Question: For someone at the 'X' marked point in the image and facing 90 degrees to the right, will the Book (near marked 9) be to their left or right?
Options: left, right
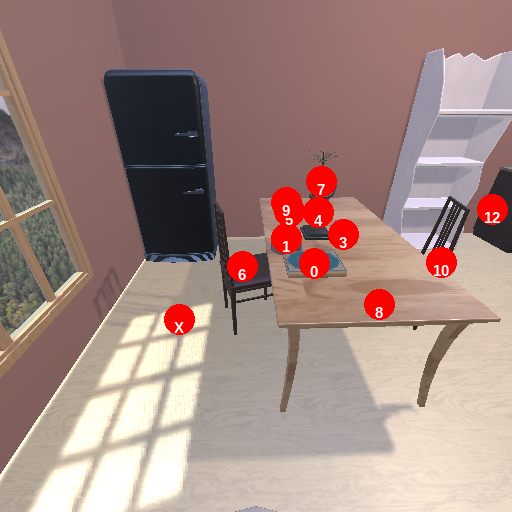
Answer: left